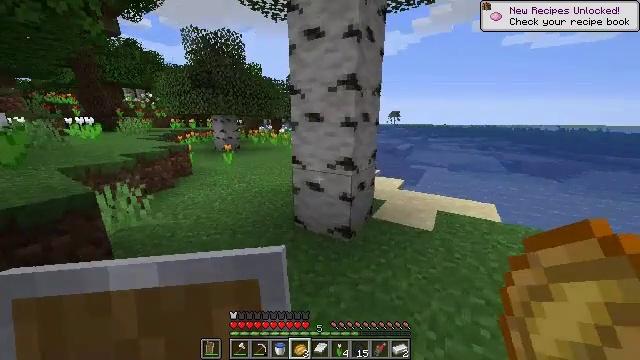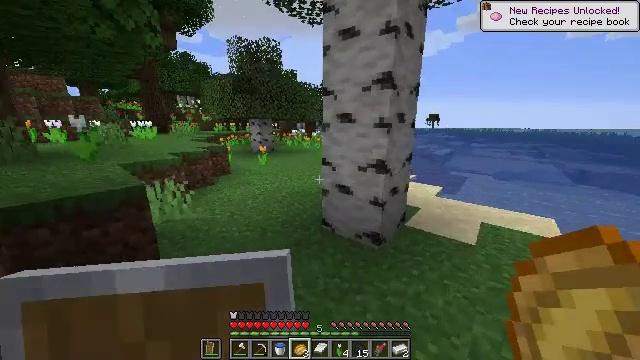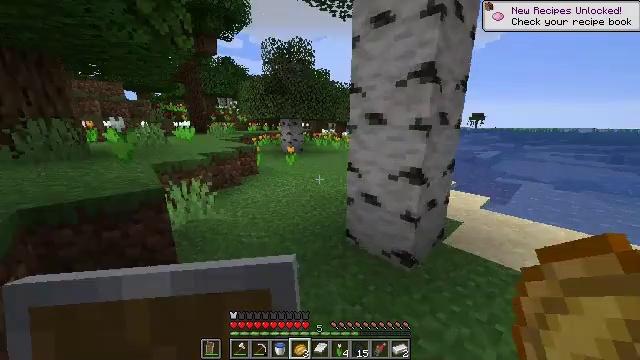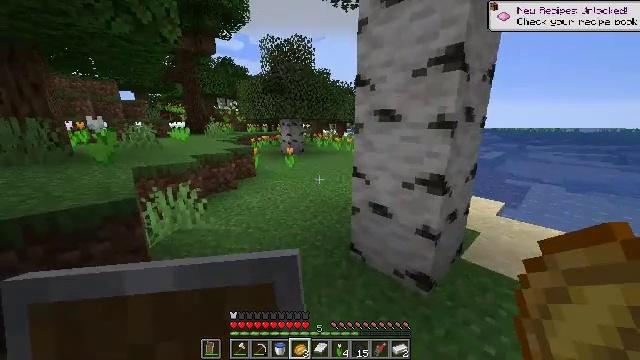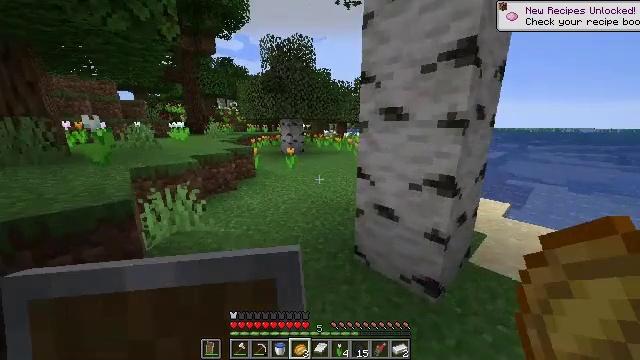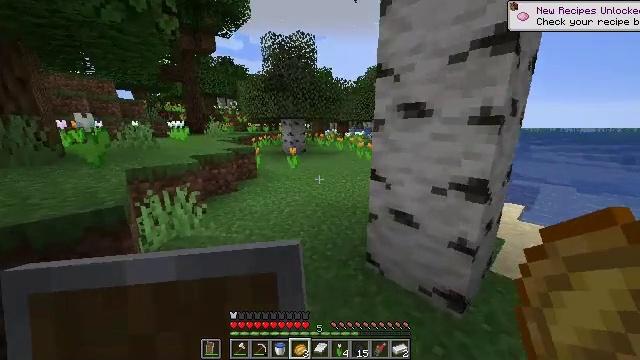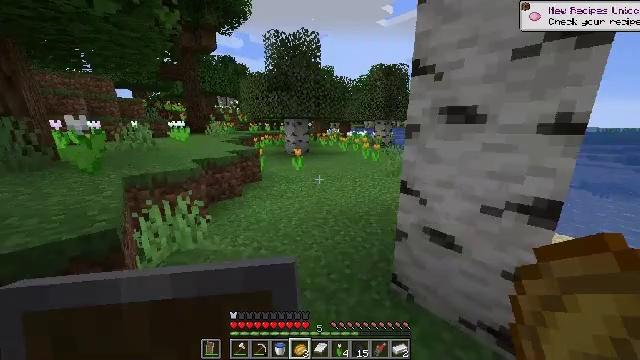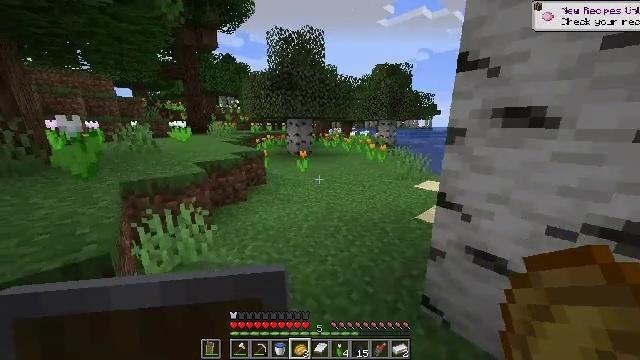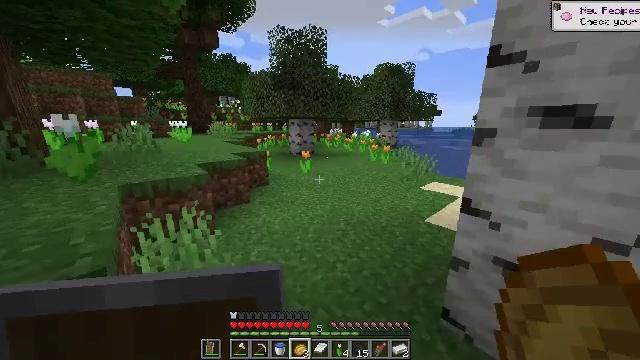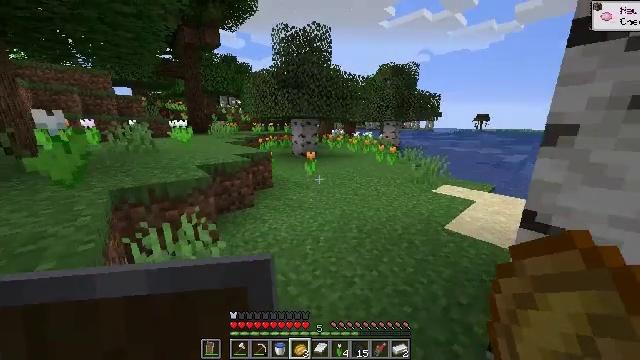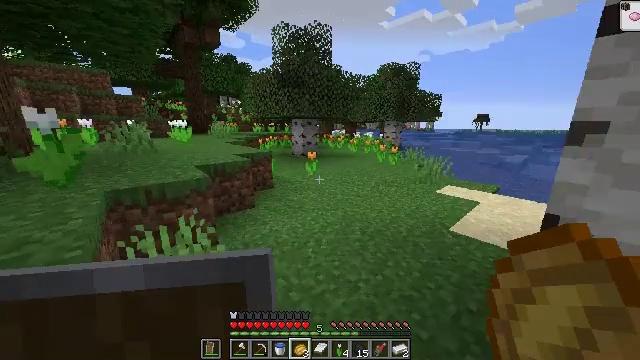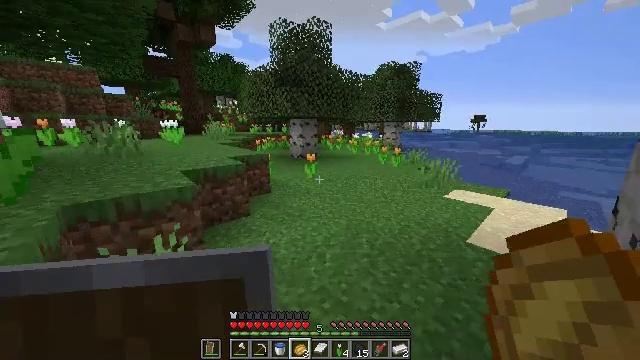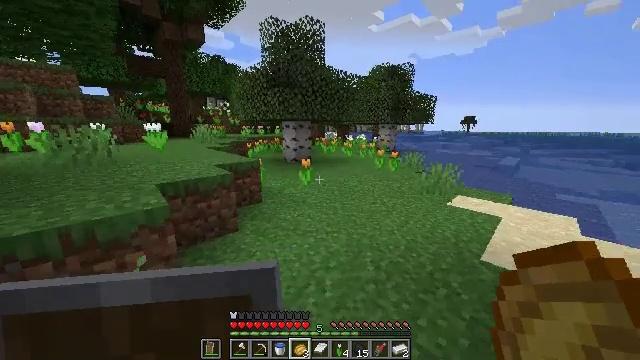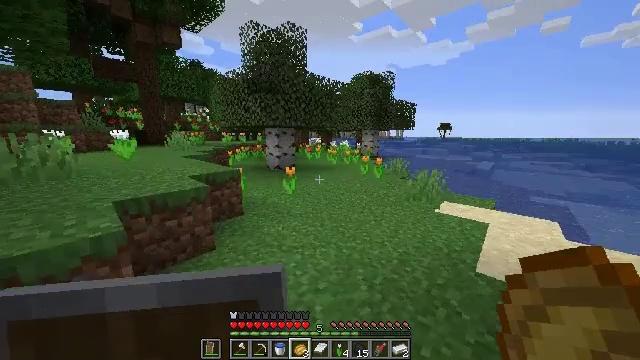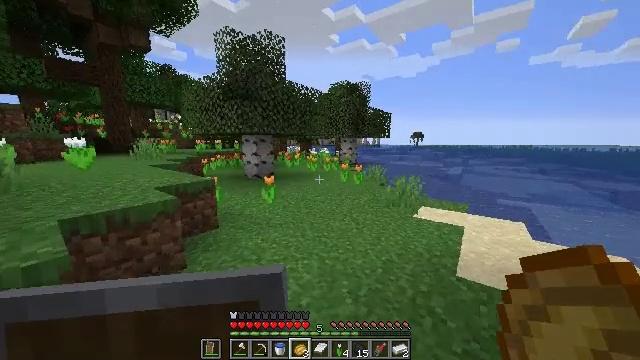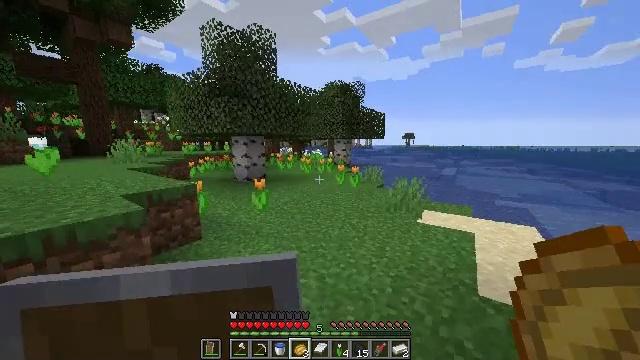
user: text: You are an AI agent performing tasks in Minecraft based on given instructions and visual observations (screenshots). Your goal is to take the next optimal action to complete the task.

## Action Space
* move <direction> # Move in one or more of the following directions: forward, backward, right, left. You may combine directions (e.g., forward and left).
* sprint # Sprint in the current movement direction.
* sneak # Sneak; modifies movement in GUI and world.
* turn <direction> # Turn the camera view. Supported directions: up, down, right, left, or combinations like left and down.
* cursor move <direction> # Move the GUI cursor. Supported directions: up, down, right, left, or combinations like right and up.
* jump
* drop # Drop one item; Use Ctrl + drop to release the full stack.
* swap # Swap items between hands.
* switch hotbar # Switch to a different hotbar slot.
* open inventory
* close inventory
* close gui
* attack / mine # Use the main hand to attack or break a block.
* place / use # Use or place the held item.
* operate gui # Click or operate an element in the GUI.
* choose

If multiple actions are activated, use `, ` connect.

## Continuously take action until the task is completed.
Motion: motion action
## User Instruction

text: Remove a baked potato from the inventory.
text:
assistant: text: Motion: move forward, sprint, turn left and up
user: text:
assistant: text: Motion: move forward, sprint, turn left
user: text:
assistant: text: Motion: move forward and move left, sprint
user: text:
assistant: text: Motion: move forward and move left, sprint
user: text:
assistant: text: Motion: move forward and move left, sprint
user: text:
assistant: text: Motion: move forward and move left, sprint
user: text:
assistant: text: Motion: move forward and move left, sprint
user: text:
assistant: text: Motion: move forward and move left, sprint
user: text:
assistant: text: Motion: move forward, sprint
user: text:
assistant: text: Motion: move forward, sprint
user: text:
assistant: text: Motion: move forward, sprint
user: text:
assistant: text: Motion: move forward, sprint, turn right
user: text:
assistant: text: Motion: move forward, sprint, turn right and up
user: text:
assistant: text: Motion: move forward, sprint, turn right and up
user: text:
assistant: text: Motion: move forward, sprint, turn right
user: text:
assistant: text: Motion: move forward, sprint, turn right
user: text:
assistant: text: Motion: move forward, sprint, turn right
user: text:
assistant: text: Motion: move forward, sprint
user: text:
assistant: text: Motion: move forward, sprint
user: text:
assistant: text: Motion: move forward, sprint
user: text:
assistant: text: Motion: move forward, sprint, turn right and down
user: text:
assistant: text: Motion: move forward, sprint, turn right and down
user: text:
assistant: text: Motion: move forward, sprint, turn right and down
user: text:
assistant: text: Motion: move forward, sprint, turn right and down
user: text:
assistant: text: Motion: move forward, sprint, turn right
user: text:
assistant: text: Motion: move forward, sprint
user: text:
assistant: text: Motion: move forward, sprint
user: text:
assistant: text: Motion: move forward, sprint, turn left
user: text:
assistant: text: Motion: move forward, sprint, turn left
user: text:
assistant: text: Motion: move forward, sprint, turn left